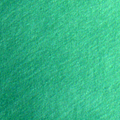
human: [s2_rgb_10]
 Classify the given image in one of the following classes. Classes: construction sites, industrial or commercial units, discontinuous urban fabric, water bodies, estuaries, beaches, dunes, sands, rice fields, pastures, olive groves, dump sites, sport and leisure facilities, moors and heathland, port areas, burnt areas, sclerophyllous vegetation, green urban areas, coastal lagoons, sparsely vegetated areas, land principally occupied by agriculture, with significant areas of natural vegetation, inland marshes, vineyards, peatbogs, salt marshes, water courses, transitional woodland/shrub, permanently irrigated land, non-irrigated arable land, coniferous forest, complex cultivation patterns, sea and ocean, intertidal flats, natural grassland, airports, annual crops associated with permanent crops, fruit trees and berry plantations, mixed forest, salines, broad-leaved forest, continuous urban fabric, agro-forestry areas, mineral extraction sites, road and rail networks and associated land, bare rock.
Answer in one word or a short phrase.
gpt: sea and ocean